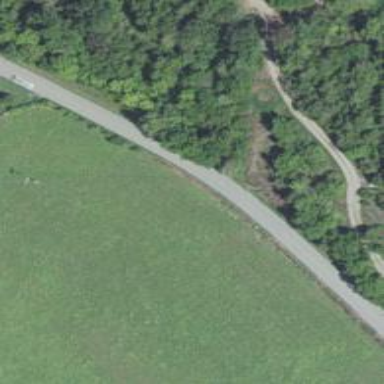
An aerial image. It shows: Secondary road.